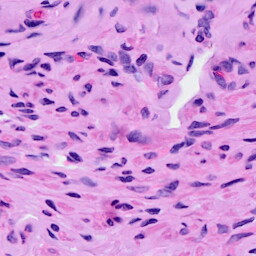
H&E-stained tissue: Ovarian